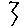
Label: zigzag